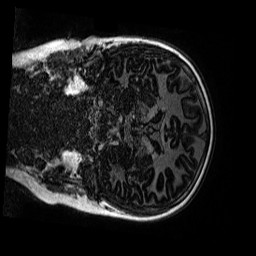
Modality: MP2RAGE
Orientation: coronal
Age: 10
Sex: female
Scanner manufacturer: siemens
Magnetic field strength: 3 T
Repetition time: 4 s
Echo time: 0.00299 s